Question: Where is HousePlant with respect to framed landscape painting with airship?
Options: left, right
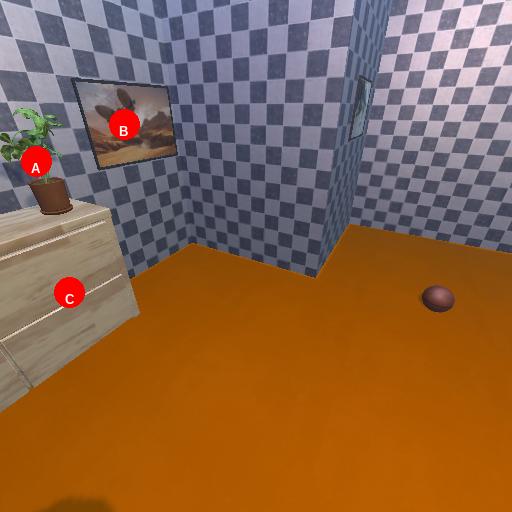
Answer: left